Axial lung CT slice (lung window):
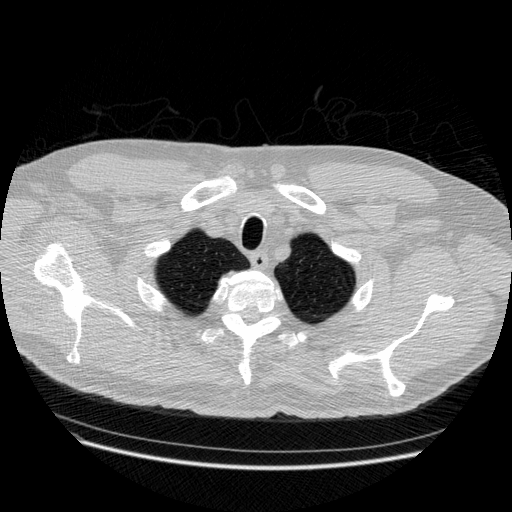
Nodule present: no